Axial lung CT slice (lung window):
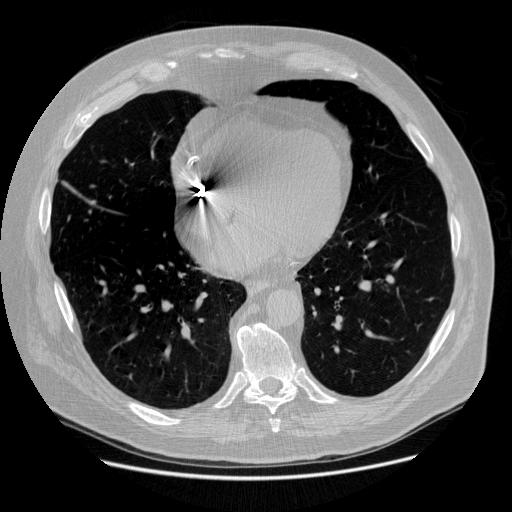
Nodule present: no